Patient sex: M
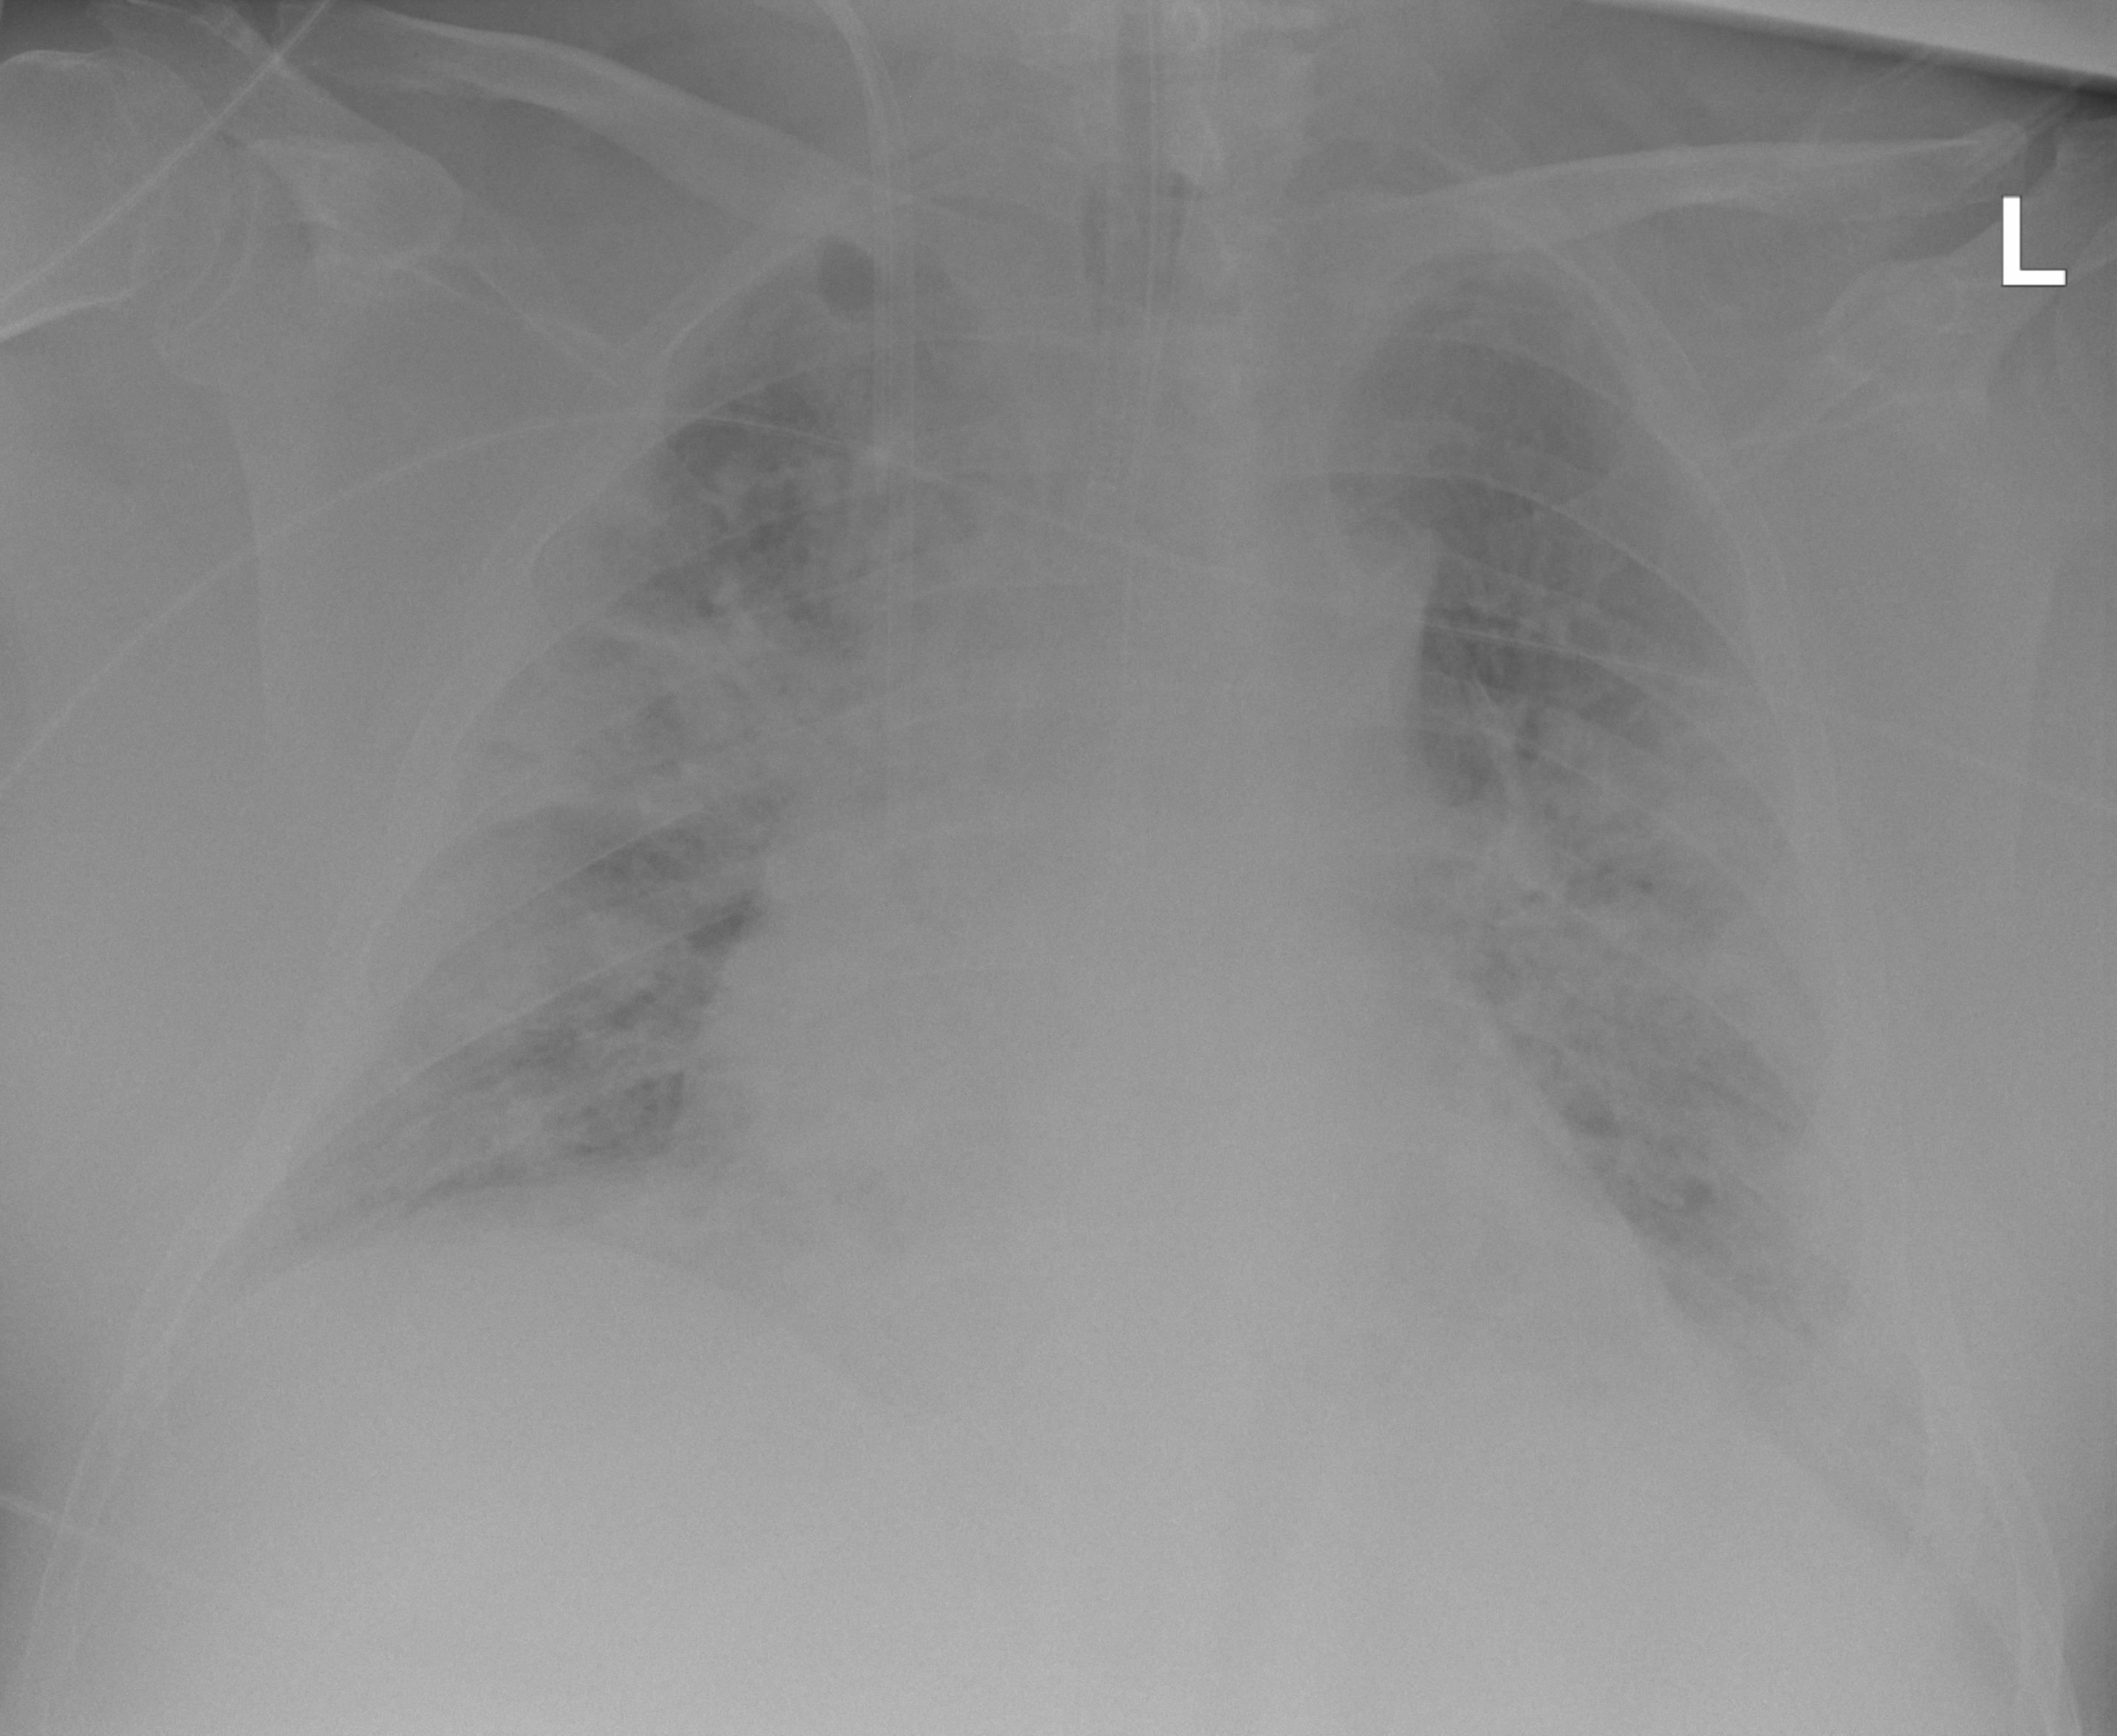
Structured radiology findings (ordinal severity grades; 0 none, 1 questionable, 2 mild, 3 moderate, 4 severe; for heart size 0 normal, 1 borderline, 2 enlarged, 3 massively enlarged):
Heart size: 2
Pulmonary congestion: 3
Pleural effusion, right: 2
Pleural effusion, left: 2
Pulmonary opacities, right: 3
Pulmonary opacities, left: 4
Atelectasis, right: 3
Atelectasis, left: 3